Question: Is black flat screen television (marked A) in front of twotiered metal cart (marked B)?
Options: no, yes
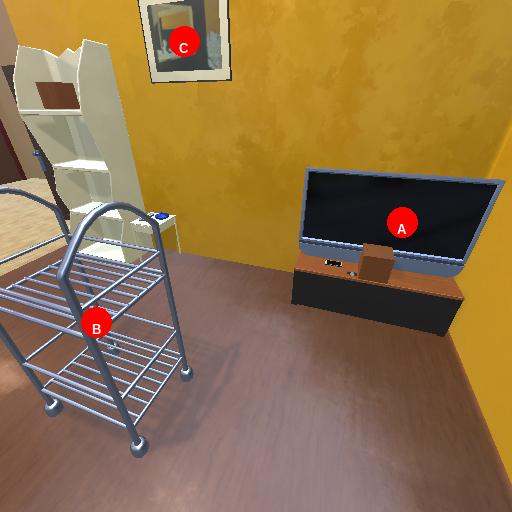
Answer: no